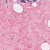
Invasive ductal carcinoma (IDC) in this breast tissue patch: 1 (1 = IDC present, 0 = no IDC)